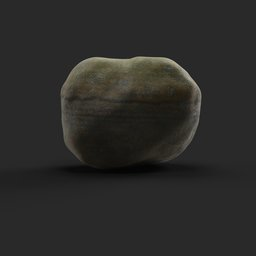
Label: nature